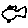
Label: fish